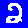
Digit: 2